Chest X-ray. View position: AP
Patient age: 72
Patient sex: F
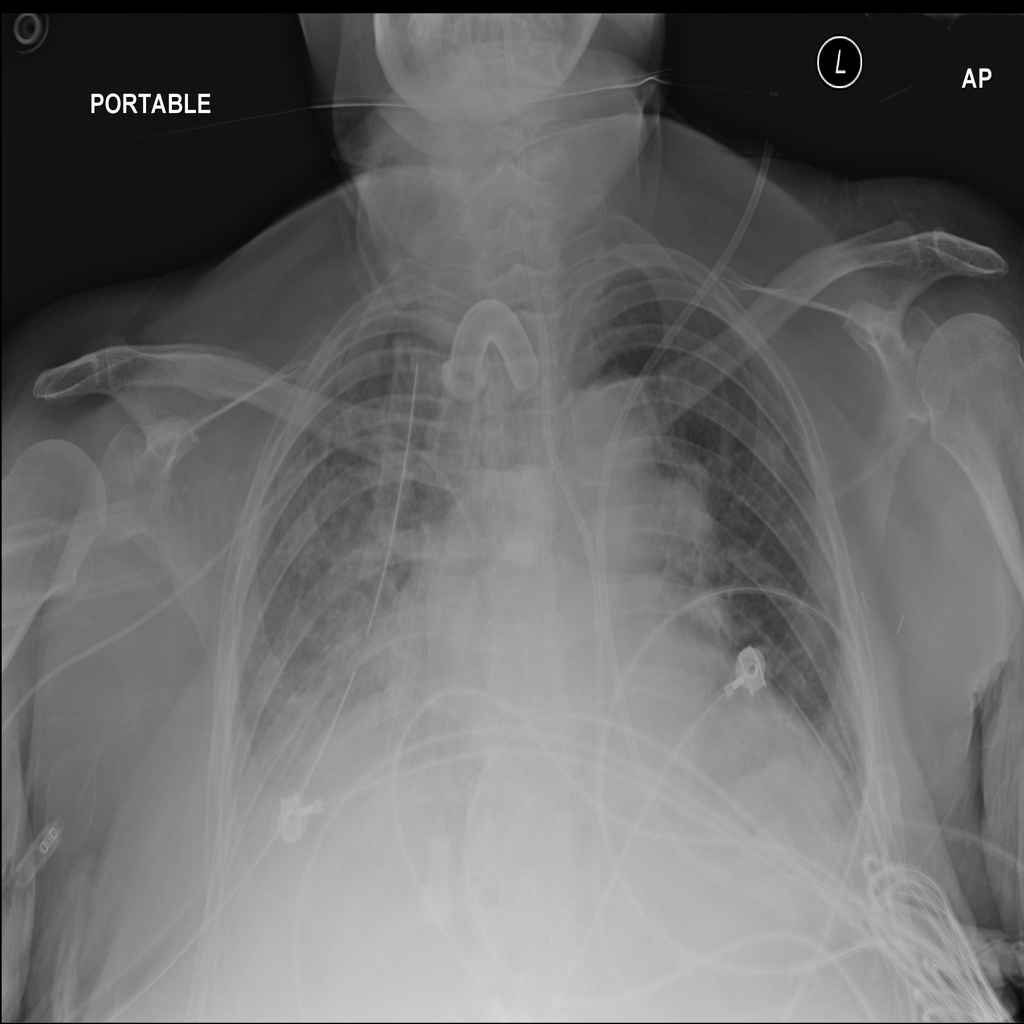
Finding: Pneumothorax